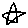
Label: star